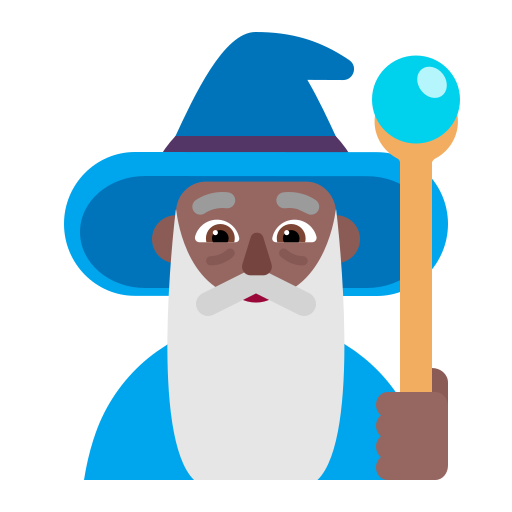
man mage flat  dark